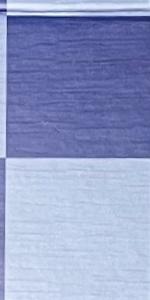
Label: Empty